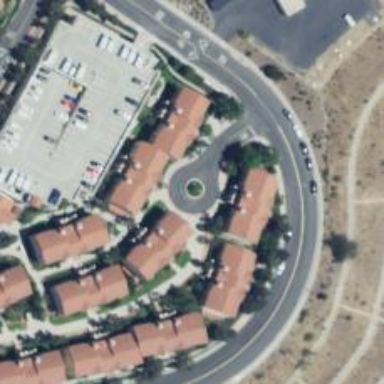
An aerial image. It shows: Turning loop on the road.